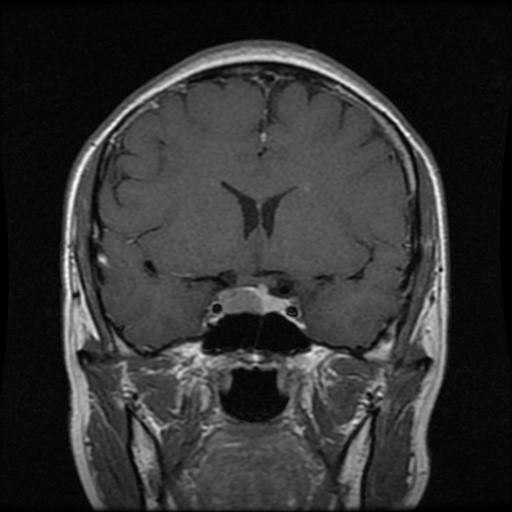
Label: pituitary